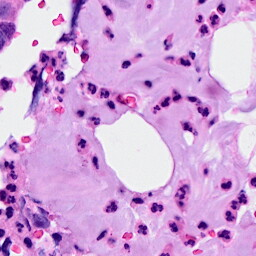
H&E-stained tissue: Breast